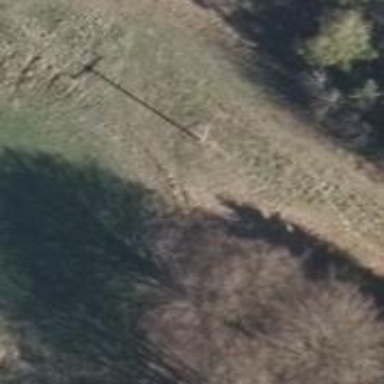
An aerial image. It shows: Power pole.